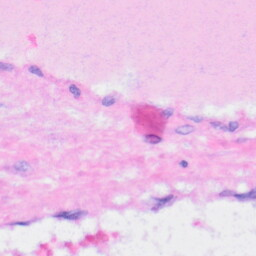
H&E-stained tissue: Liver